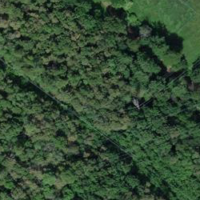
EUNIS habitat code: 44
Species observed at this site:
Asplenium trichomanes